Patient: sex M, age 51
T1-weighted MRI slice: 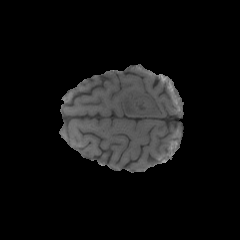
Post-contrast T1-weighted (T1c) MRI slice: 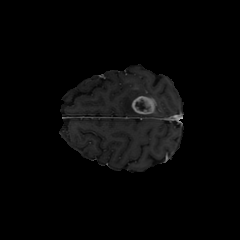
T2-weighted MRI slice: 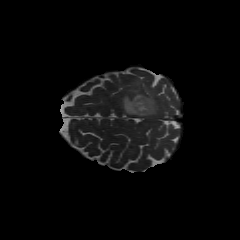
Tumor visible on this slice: yes
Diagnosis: Glioblastoma, IDH-wildtype
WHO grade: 4